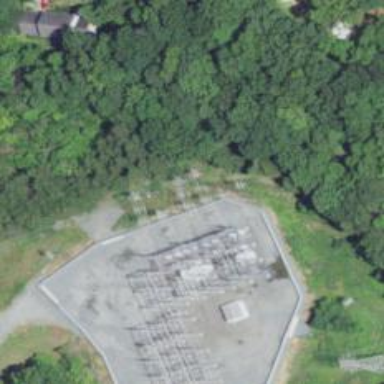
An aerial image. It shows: Distribution level power substation surrounded by fence.